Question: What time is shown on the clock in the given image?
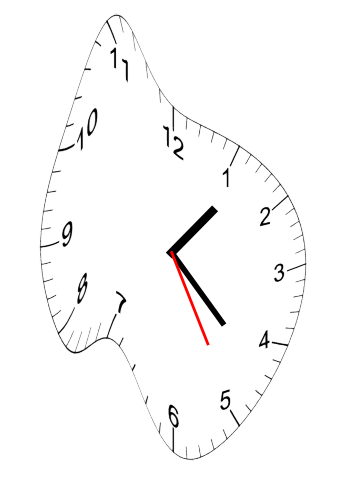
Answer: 01:22:25